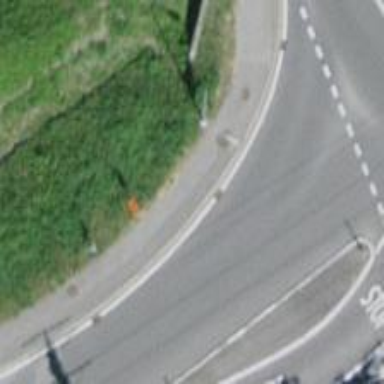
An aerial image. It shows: Pole with roofed pipeline marker.